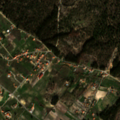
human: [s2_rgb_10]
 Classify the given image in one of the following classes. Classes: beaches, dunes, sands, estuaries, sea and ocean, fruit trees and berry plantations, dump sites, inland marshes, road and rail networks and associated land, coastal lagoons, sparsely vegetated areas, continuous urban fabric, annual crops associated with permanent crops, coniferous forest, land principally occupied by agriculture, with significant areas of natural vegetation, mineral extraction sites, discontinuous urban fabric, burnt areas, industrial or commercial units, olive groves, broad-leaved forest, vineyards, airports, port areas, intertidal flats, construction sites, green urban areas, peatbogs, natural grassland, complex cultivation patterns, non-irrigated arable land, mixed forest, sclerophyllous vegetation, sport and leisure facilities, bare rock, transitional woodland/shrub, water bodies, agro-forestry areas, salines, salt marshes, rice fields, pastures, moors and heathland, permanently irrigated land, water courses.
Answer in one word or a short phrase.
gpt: complex cultivation patterns, land principally occupied by agriculture, with significant areas of natural vegetation, broad-leaved forest